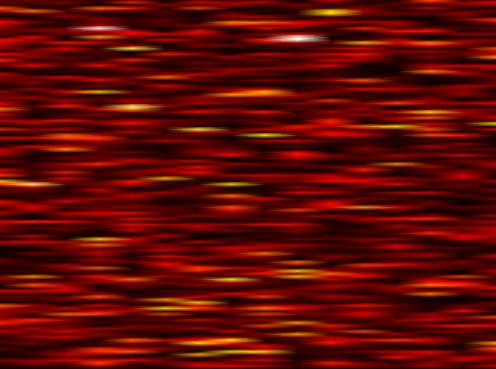
Label: UFMC